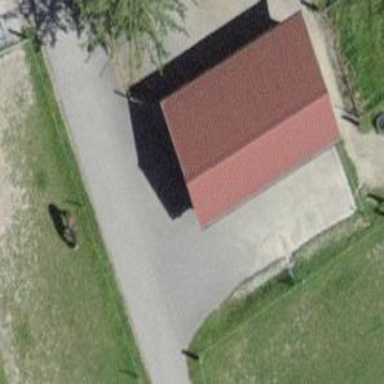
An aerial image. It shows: Stable.